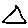
Label: triangle